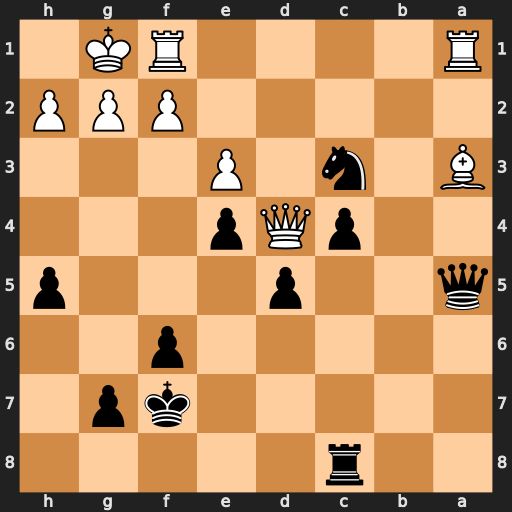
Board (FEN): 2r5/5kp1/5p2/q2p3p/2pQp3/B1n1P3/5PPP/R4RK1
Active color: b
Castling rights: -
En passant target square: -
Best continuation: Ne2+ Kh1 Nxd4